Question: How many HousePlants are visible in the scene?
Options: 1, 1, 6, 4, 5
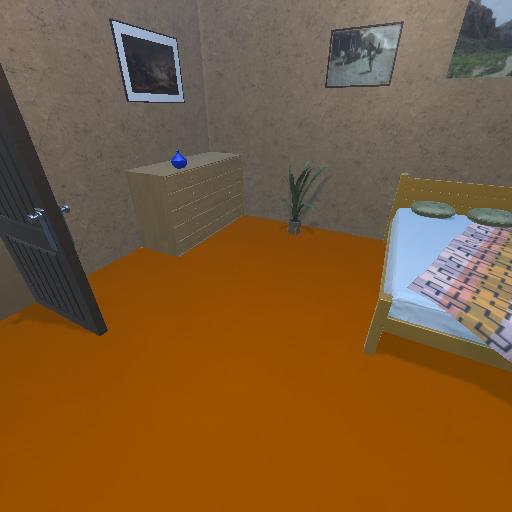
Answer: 1